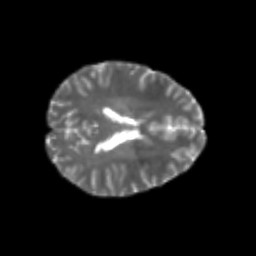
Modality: T2w
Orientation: axial
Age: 24
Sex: female
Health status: healthy
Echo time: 0.074 s